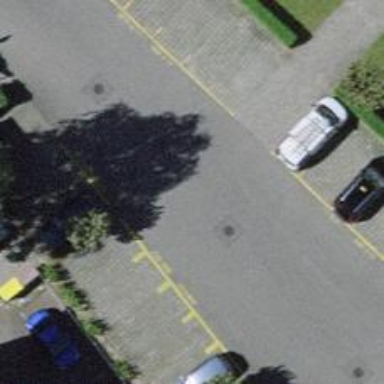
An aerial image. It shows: Footway made of paving stones.